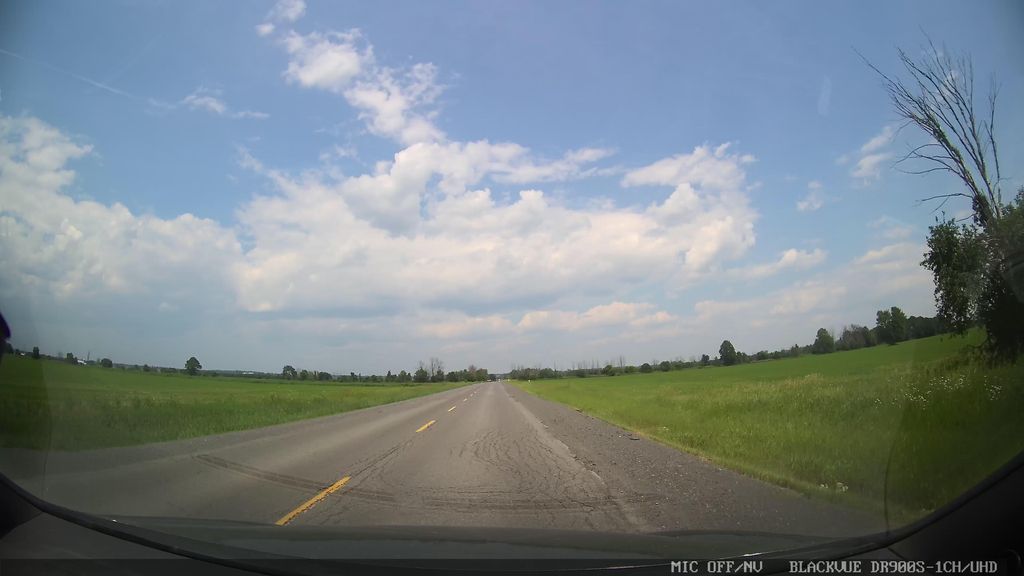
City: ottawa-gatineau